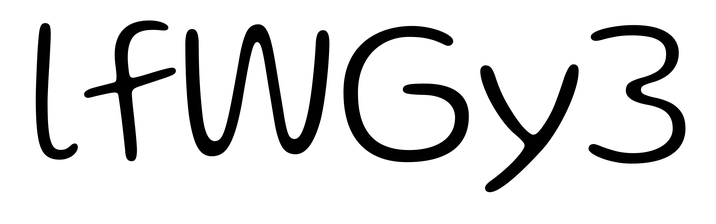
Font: Gluten_ExtraLight